Question: So I have (or had) a working version of OpenStreetMaps, but now that I want to add popups onto the map, the whole thing breaks. This is the code pertaining to the issue of the popup. The crazy thing is that I copy and pasted the code from the official wiki in order to just get a working example.
'''
function init() {
map = new OpenLayers.Map( 'heatmapArea');
var query = new OpenLayers.LonLat(-122.<PHONE>, 37.<PHONE>).transform(
new OpenLayers.Projection("EPSG:4326"), map.getProjectionObject());
var popup = new OpenLayers.Popup.FramedCloud("Popup", query, null, "Text", null, true);
map.addPopup(popup, false);
var lat = 39.<PHONE>;
var lon = -98.<PHONE>;
var zoom = 4;
var position = new OpenLayers.LonLat(lon, lat).transform( EPSG_WGS84, EPSG_900913);
map.setCenter(position, zoom );
}
'''
The issue as it appears in my browser console is:

I have removed the code which I don't think is relevant to this issue but I could provide more if that is necessary. I have googled around extensively and all of the examples that I find work fine on the website I visit, but breaks my map and every StackOverflow answer to somebody else seems to work fine for the original poster, but once again, breaks my map.
Here's one of the website I tried to copy:
<URL>
I am very eager to get this problem solved and any help would be greatly appreciated. Thanks!
-C.J.
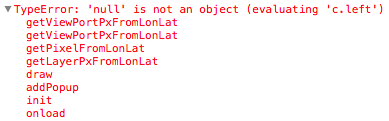
Answer: Someone who really knows their way around the OL API will be able to explain this properly, but basically, your code is fine, but you need to reorder it. You need to add a map layer, and zoom to an extent, before you can call addPopup. I think this is because addPopup doesn't need an explicit layer of its own; it uses the map layer; and therefore you need a map layer on your map before trying to use it. That makes sense, but I am not sure why you need also to have called a zoom/zoomToExtent function.
Here's a fiddle, I've tried to leave your code as unchanged as possible:
<URL>
And here's the JS with some comments:
'''
function init() {
var map = new OpenLayers.Map( 'heatmapArea');
// Add a map layer before trying to use addPopup
map.addLayer(new OpenLayers.Layer.OSM());
// Call the zoom function before trying to use addPopup
var lat = 39.<PHONE>;
var lon = -98.<PHONE>;
// I've changed the zoom to 1 so you can immediately see the popup in the small fiddle window
var zoom = 1;
var position = new OpenLayers.LonLat(lon, lat).transform(
"EPSG_WGS84", "EPSG_900913"
);
map.setCenter(position, zoom);
// Finally here's your addPopup code
var query = new OpenLayers.LonLat(
-122.<PHONE>, 37.<PHONE>
).transform(
new OpenLayers.Projection("EPSG:4326"),
map.getProjectionObject()
);
var popup = new OpenLayers.Popup.FramedCloud(
"Popup",
query,
// I added a size to make it fit in the small fiddle window
new OpenLayers.Size(100,100),
"Text",
null,
true
);
map.addPopup(popup);
}
'''